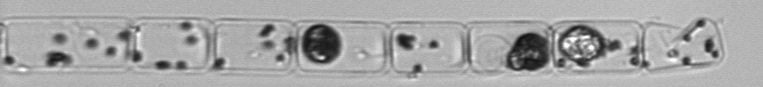
Label: Guinardia_delicatula_TAG_internal_parasite